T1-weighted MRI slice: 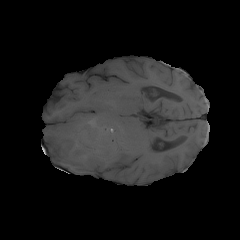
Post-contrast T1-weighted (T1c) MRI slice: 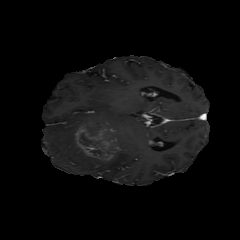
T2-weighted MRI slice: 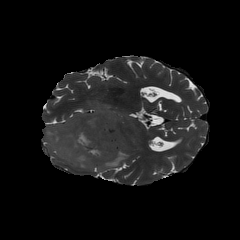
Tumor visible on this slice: yes